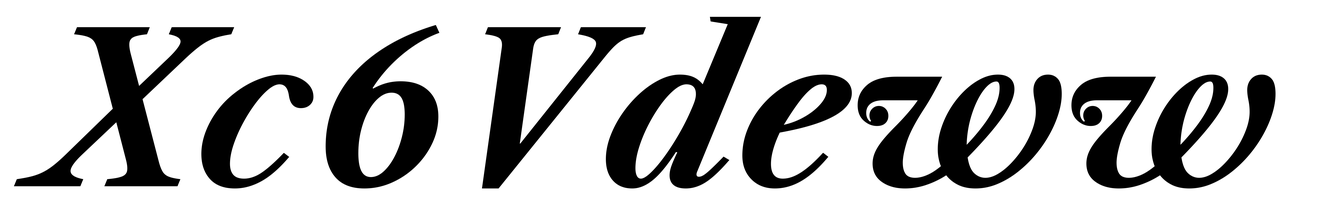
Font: LibreCaslonText-Italic_Bold_Italic